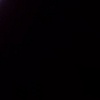
Label: space